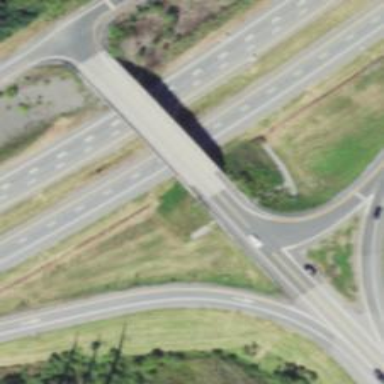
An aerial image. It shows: Asphalt trunk link road.